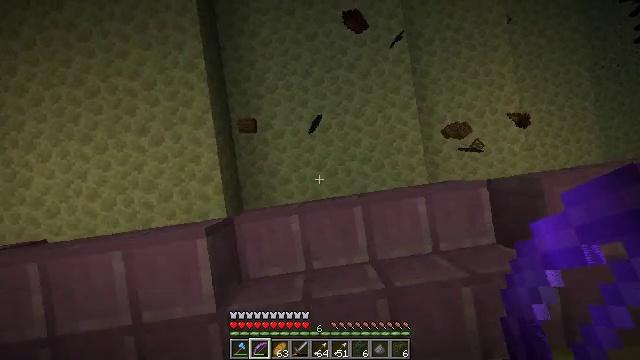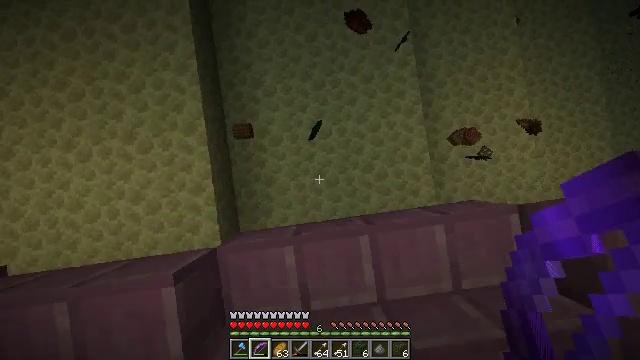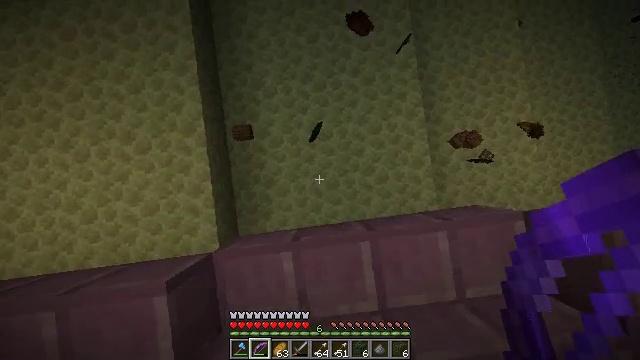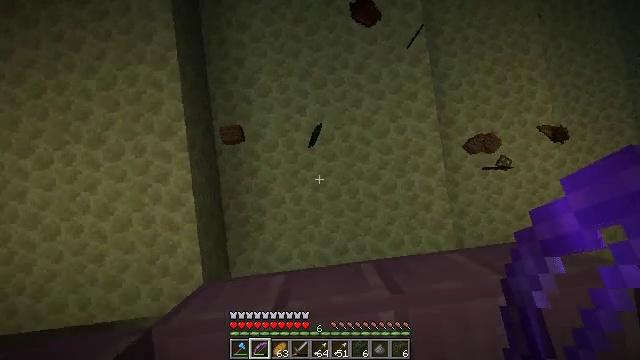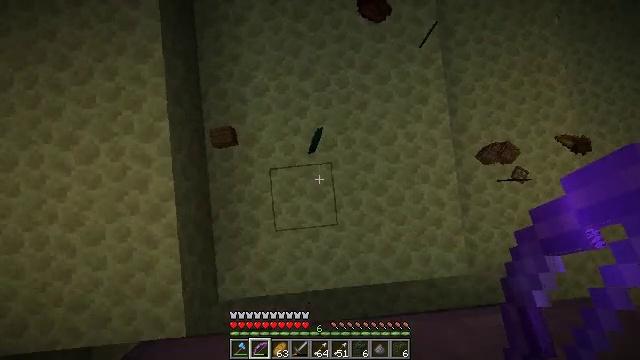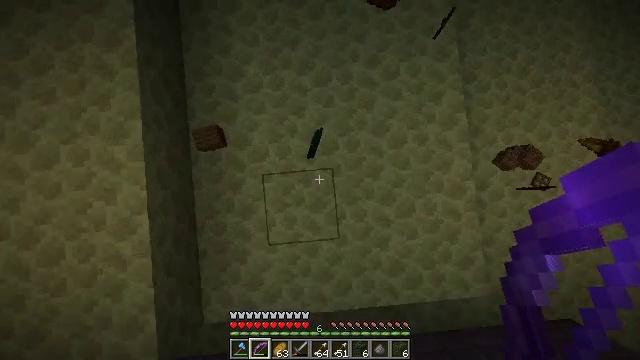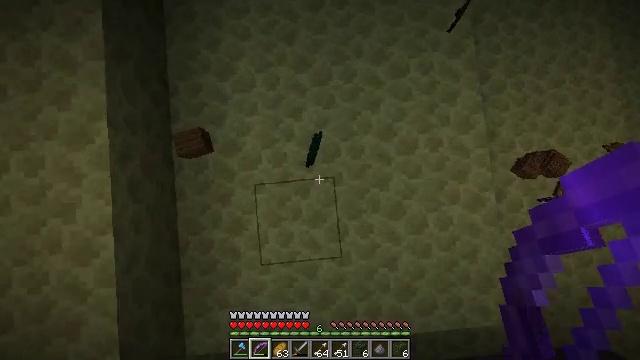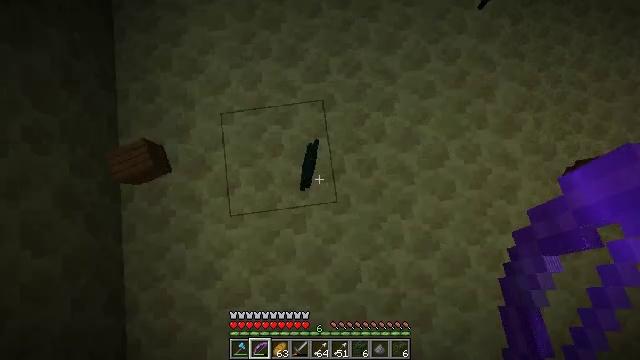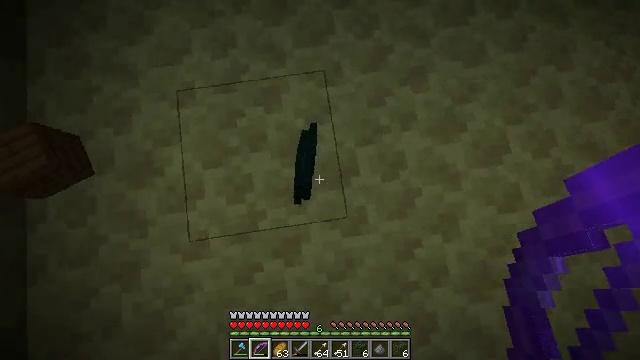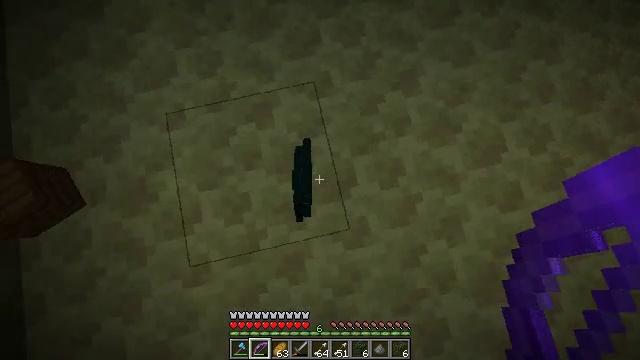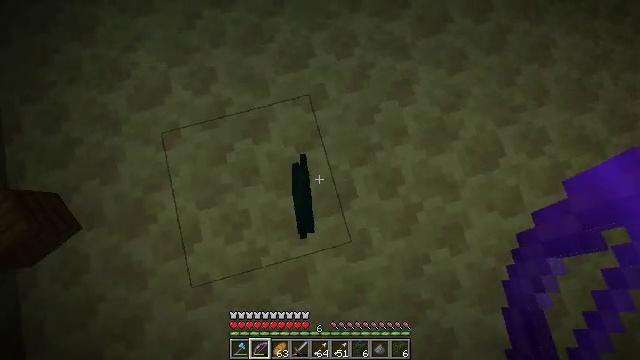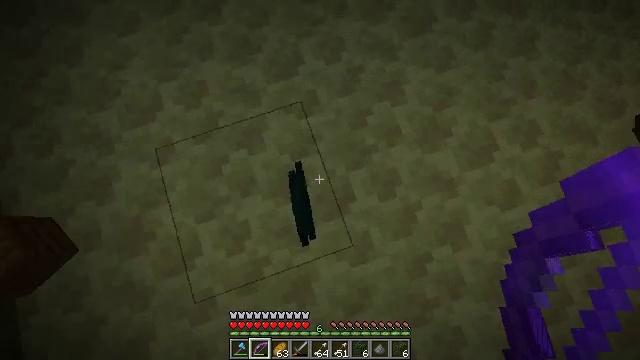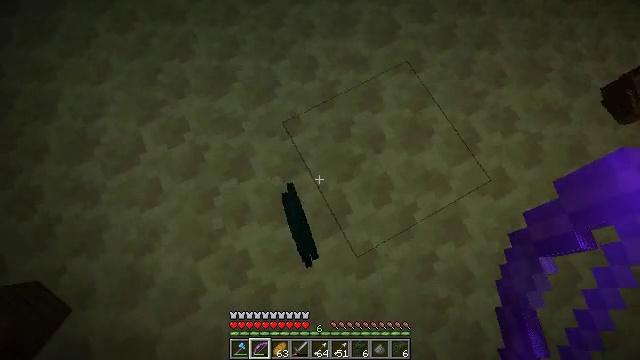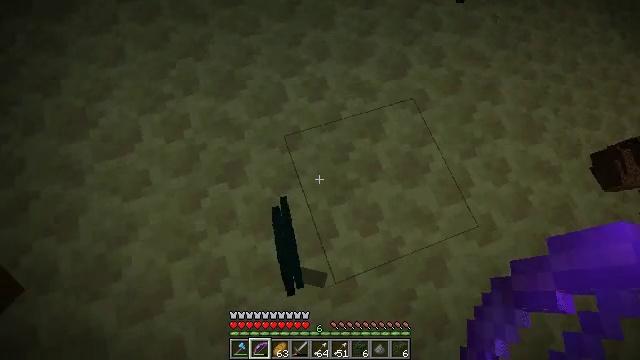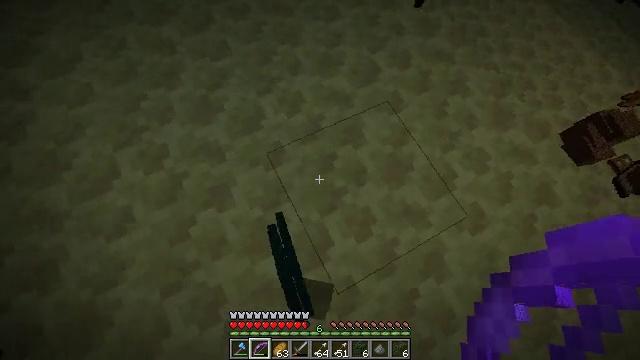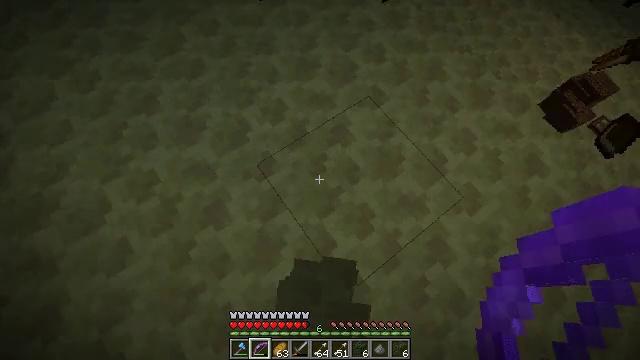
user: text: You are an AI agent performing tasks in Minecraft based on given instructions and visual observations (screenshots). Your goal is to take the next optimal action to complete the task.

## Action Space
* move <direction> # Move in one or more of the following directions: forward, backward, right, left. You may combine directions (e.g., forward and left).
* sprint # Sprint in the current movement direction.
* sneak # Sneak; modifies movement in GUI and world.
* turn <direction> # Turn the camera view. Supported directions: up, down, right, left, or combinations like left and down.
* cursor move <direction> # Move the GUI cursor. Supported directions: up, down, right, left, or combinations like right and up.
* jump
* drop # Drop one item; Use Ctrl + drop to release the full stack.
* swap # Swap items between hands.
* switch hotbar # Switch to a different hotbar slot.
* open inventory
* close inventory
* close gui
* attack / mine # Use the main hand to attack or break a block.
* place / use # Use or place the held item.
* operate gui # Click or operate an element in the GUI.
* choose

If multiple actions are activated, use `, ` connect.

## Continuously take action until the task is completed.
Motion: motion action
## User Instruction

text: Drop a mutton.
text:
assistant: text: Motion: no_op
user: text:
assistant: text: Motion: no_op
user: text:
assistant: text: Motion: move forward
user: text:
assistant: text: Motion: move forward, turn left
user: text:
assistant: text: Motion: move forward
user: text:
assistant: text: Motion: turn up
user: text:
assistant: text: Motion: turn right and up
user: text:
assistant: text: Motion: no_op
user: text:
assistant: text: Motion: turn right
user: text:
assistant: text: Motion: turn right
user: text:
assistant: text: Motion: turn right
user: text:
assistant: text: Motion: turn right and up
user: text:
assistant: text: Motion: turn right and up
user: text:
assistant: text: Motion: turn right and up
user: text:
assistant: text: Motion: turn right
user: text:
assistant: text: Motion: move forward
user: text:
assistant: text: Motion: move forward
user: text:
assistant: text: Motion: move forward
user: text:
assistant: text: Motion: move forward
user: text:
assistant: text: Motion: move forward, sprint, turn right and up
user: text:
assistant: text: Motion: move forward, sprint, turn right and up
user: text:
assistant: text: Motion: move forward, sprint, turn right
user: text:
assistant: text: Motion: move forward, sprint, turn right and up
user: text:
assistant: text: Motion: move forward, turn right and up
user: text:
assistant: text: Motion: turn right and up
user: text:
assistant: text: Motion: turn right and up
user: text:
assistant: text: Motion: move forward, turn right
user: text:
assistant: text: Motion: move forward, turn right
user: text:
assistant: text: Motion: move forward
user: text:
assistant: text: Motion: move forward, turn right